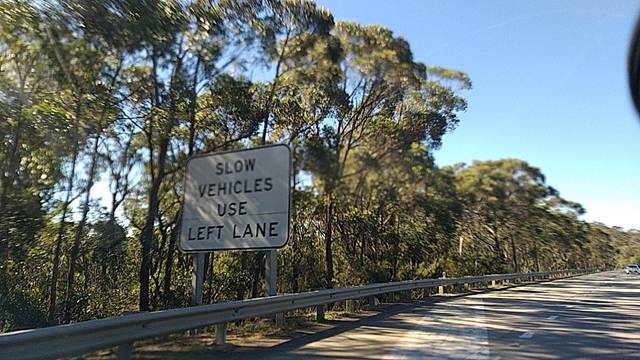
Region: Australia
Coordinates: -34.434, 150.43